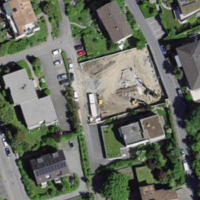
EUNIS habitat code: 55
Species observed at this site:
Cornus sanguinea